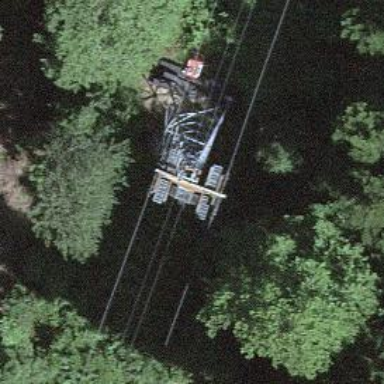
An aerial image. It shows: Pylon for aerialway.